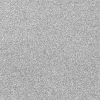
Atmospheric dust classification: not_dusty